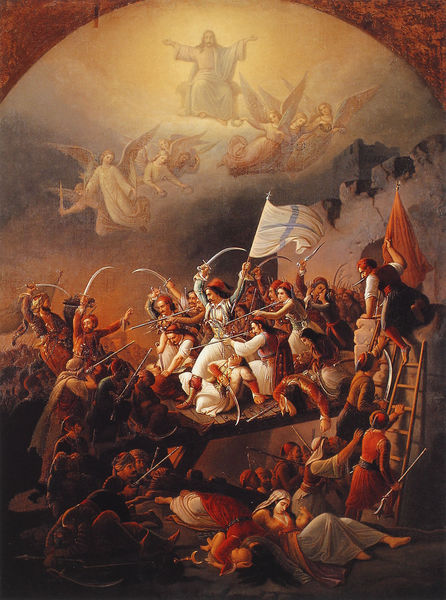
Titel: Auszug aus Messologhi
Künstler: Theodoros Vryzakis
Institution: Athen, Nationalpinakothek
Schlagwörter: berg, flügel, gemälde, gott, himmel, kampf, kämpfer, wolken, frau, rot, bildnis, engel, fahne, krieg, leiter, schlacht, soldaten, burg, orient, säbel, kämpfen, christus, jesus, fresko, turban, türken, krummsäbel